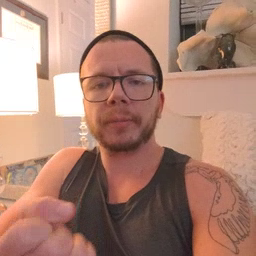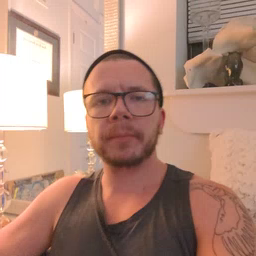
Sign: drawer